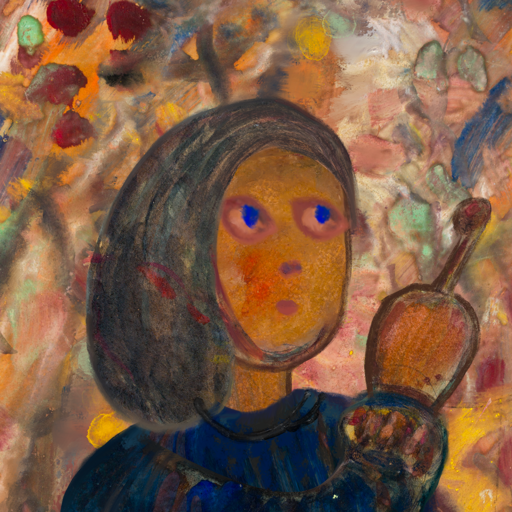
Background: Mother_And_Son_Mother, Head And Neck Side: Pipe, Face Side: Mother_And_Son_Mother, Bust: Pipe, Hair Side: Gypsy_Mother, Head Accessory: Blank, Second Necklace: Blank, Necklace: Orphan, Baby: Blank